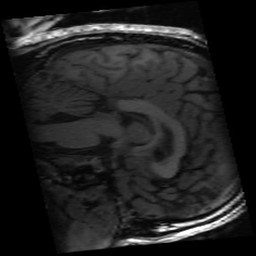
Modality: inplaneT1
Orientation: sagittal